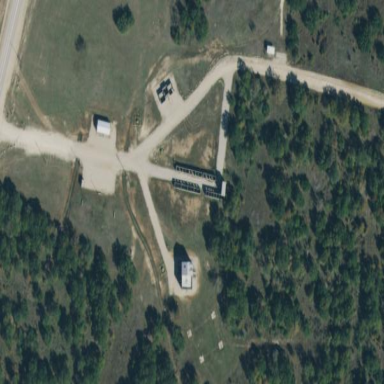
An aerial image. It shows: Military range.